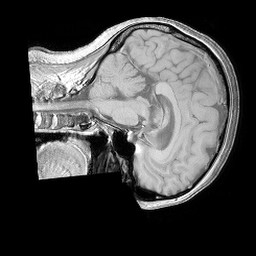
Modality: T1w
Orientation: sagittal
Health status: ill
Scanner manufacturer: philips
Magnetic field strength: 3 T
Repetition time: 0.3787 s
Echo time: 0.002908 s